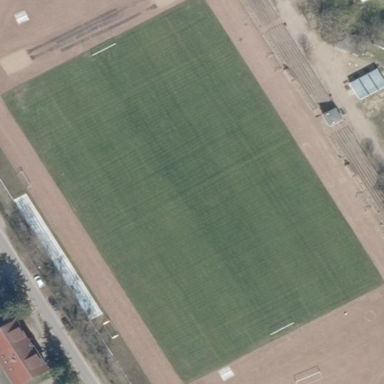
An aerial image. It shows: Grass pitch designated for soccer.